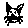
Label: cat